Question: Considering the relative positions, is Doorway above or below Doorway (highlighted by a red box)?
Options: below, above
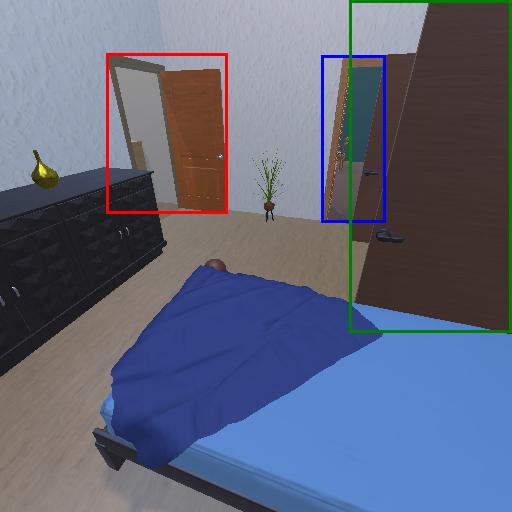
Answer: below